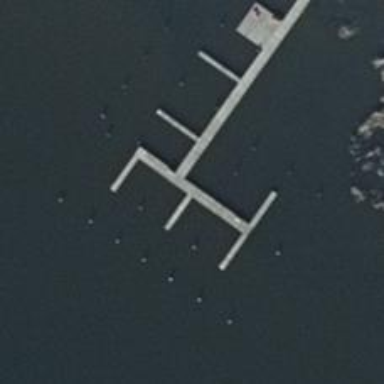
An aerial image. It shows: Man-made pier.